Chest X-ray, PA view. Patient: 73 years old, sex M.
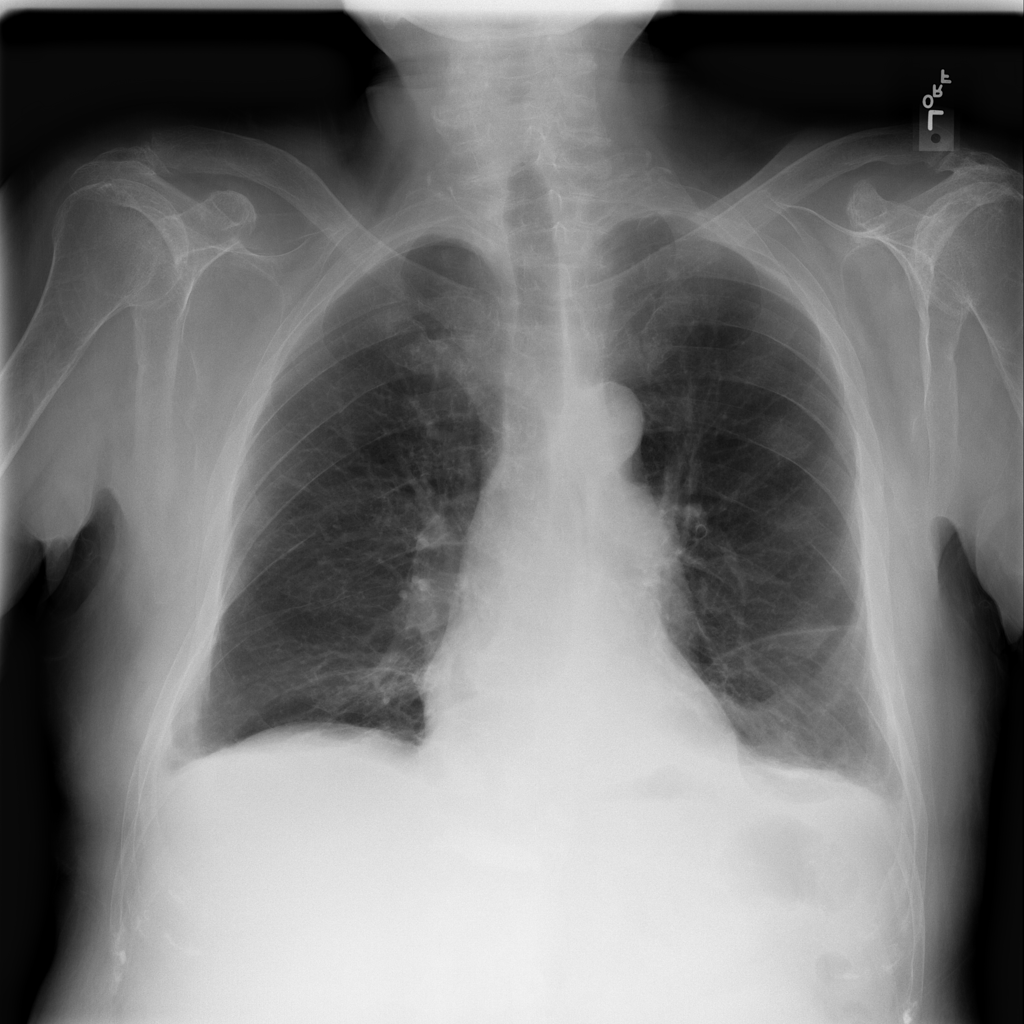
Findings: Atelectasis